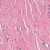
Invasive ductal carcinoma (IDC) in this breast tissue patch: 0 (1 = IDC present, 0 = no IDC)